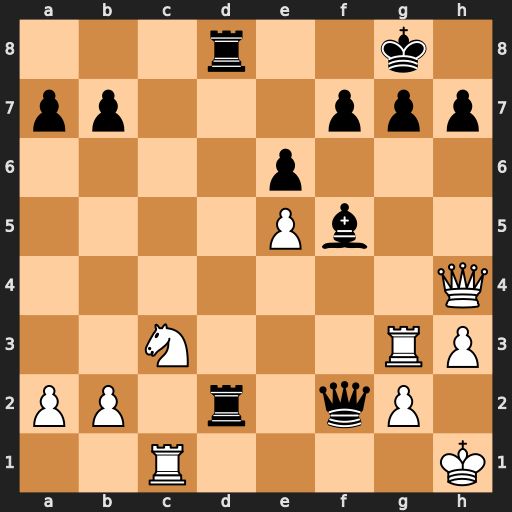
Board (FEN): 3r2k1/pp3ppp/4p3/4Pb2/7Q/2N3RP/PP1r1qP1/2R4K
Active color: w
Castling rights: -
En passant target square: -
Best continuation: Nd5 R2xd5 Rxg7+ Kxg7 Qxf2